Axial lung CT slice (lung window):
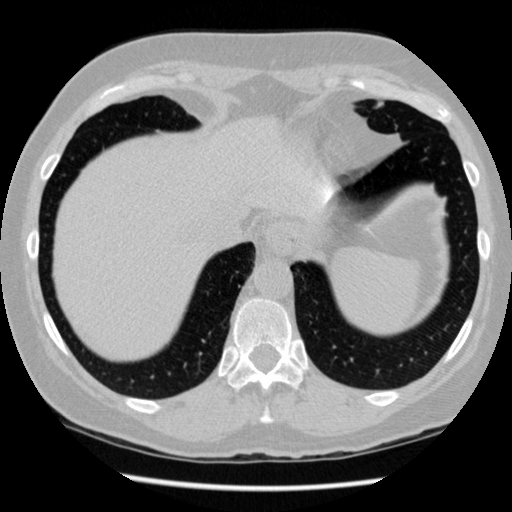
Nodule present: no